Question: Starting somewhere around Semantic MediaWiki version 1.0* certain errors stopped being reported as text, and were replaced with a yellow triangular warning icon ( with the error text in a rollover tooltip.
(Image from: <URL>
Is there a way to change this behavior to show the text instead?
* <URL>
Here's an example of the HTML in which this icon appears:
'''
<span class="smwttpersist"><span class="smwtticon">warning.png</span>
<span class="smwttcontent"><ul>
<li>Some subquery has no valid condition.</li></ul></span></span>
'''
I'd prefer a toggle in a prefs file somewhere, but a JavaScript workaround would also be welcome.
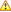
Answer: It is fairly easy to transform tooltips to normal text with javascript, e. g.:
'''
$(function() {
$('img[src$="warning.png"]').each(function() {
var tooltip = $(this).attr('title');
$(this).after($('<span>').text(tooltip));
});
});
'''
If it is not a normal tooltip ('title' attribute) but something more fancy, then it is usually enough to just override the CSS with something like:
'''
.tooltip-class {
display: inline;
position: static;
border: 0;
padding: 0;
background-color: transparent;
}
'''
You can use the wiki page 'MediaWiki:Common.js' for placing javascript and 'MediaWiki:Common.css' for CSS code.